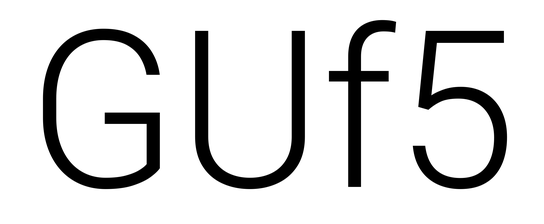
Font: Roboto_Light